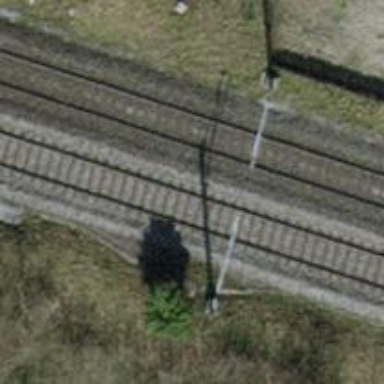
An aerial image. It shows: Railway milestone.